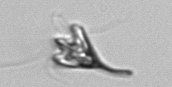
Label: Pyramimonas_longicauda